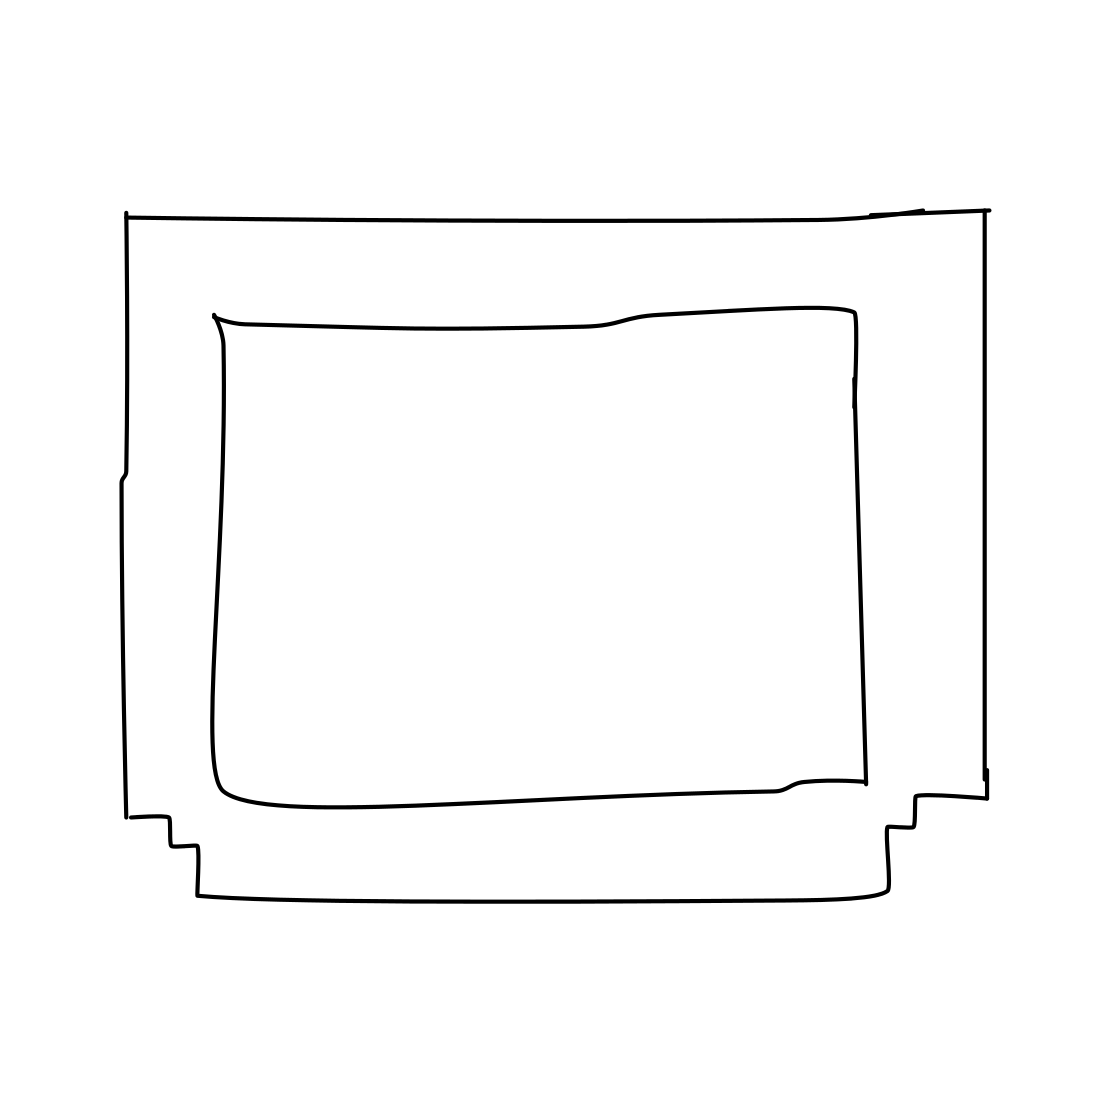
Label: tv